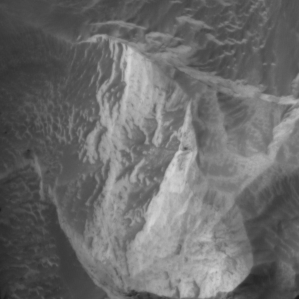
Label: non_frost